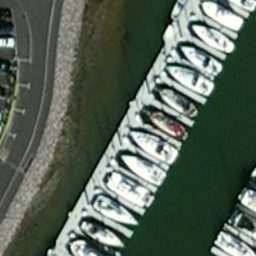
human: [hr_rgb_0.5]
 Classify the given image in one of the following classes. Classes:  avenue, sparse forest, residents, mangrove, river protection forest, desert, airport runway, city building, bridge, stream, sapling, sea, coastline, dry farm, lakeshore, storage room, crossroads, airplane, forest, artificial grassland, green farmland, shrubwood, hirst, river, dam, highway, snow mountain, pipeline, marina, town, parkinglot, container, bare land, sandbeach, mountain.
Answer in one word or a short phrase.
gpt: marina